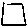
Label: square